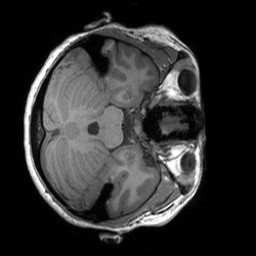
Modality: T1w
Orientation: axial
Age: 30
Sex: female
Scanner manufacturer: siemens
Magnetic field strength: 3 T
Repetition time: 1.9 s
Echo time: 0.00252 s